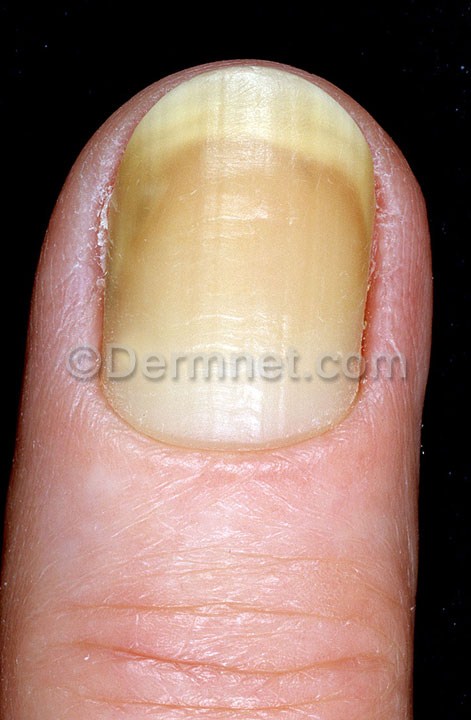
Disease: Nail Fungus and other Nail Disease